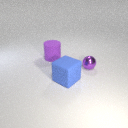
large purple rubber cylinder to the left of small purple metal sphere